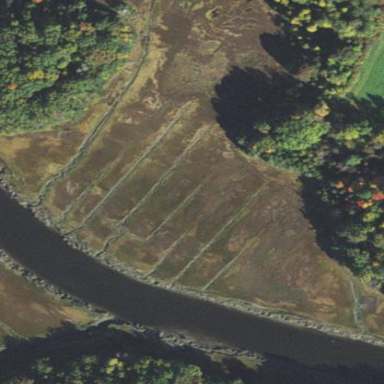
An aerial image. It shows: Saltmarsh wetland with salt marsh vegetation.